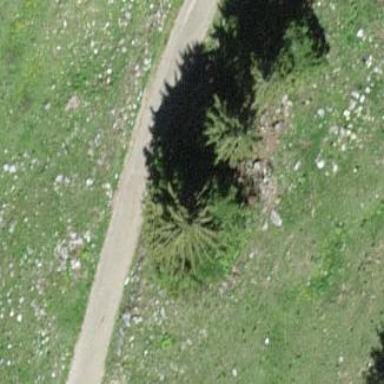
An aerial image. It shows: Forest with evergreen needle-leaved trees.